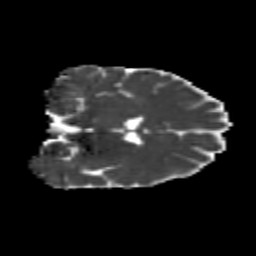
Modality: MD
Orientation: coronal
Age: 24
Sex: female
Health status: healthy
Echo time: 0.074 s